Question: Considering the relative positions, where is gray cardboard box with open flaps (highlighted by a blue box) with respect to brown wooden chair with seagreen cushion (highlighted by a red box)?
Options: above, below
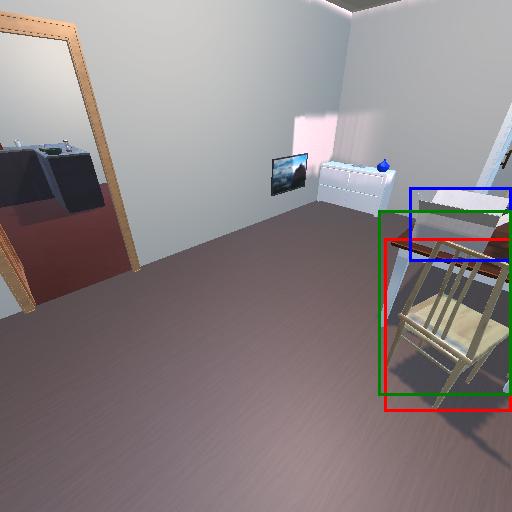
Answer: above